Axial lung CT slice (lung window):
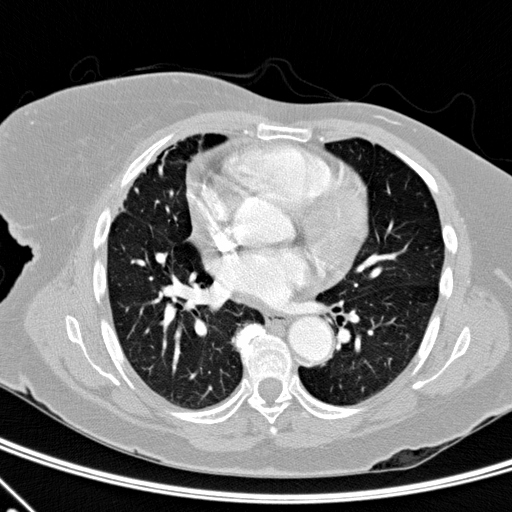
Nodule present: no